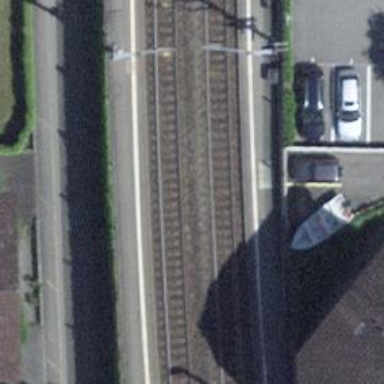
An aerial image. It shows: Stop position for public transport on the railway.